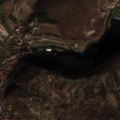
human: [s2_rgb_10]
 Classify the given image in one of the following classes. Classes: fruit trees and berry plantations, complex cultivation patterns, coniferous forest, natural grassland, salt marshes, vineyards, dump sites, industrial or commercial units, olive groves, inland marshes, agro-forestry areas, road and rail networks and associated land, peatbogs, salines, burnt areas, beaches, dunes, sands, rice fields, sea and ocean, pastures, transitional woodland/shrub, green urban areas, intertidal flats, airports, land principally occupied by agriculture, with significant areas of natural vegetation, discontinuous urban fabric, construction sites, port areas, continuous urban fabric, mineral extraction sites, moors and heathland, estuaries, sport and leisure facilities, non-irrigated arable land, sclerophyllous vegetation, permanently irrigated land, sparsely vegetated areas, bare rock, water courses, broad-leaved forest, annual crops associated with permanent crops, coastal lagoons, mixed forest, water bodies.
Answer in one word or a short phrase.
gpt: discontinuous urban fabric, complex cultivation patterns, land principally occupied by agriculture, with significant areas of natural vegetation, broad-leaved forest, transitional woodland/shrub